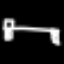
Label: bed